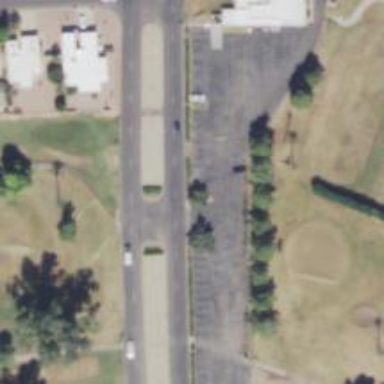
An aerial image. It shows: Tertiary link road with asphalt surface.